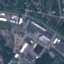
Label: Industrial